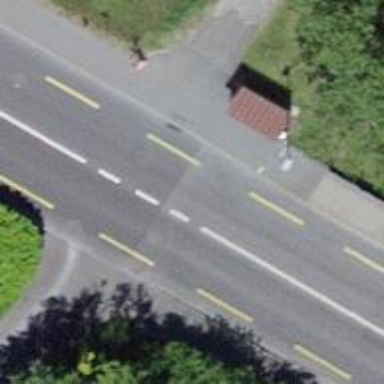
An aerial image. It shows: Primary highway with asphalt surface and designated lane for cyclists.